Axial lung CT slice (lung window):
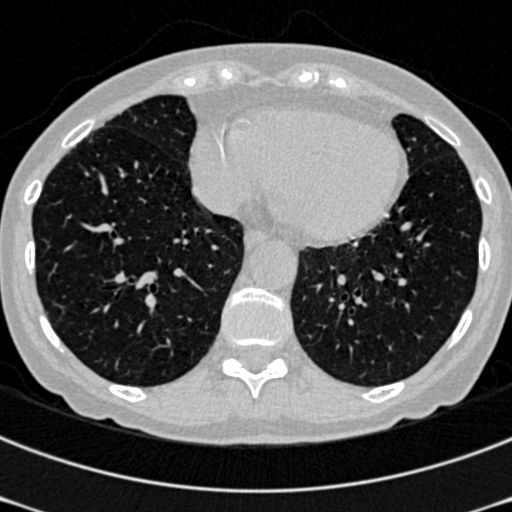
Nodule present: no